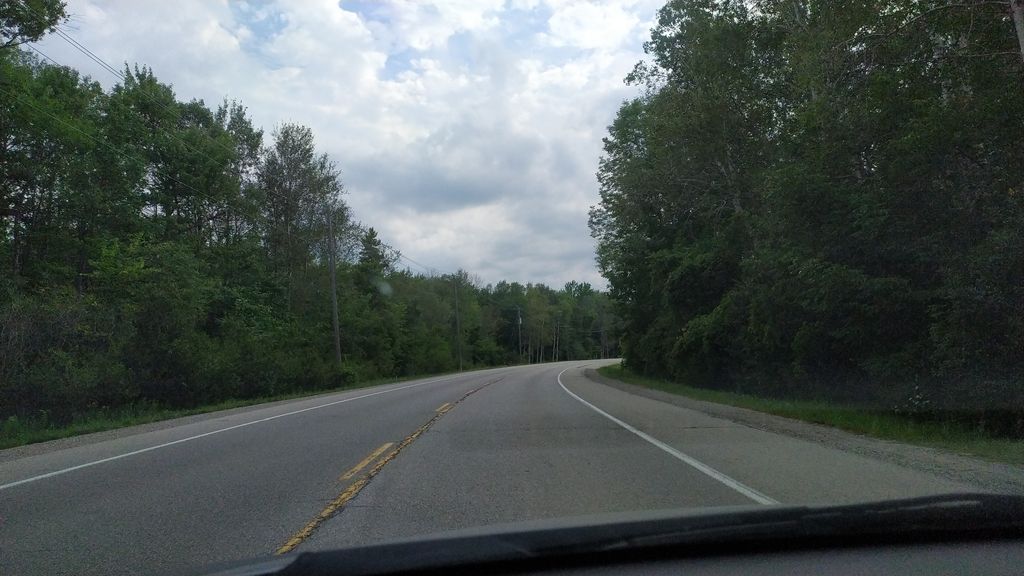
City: kitchener-waterloo